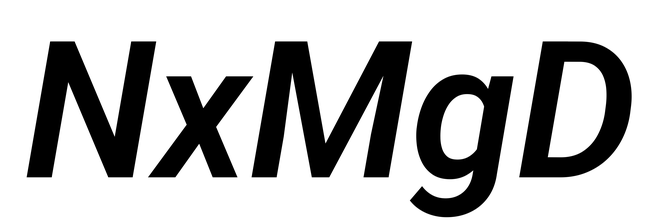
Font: Roboto-Italic_SemiBold_Italic